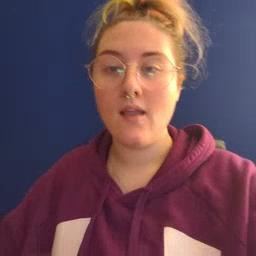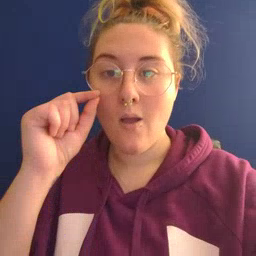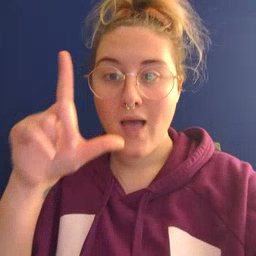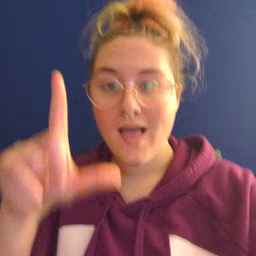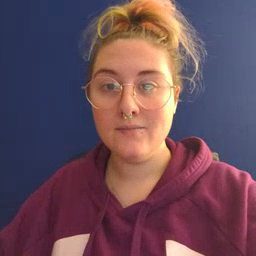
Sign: awake